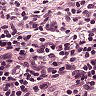
Metastatic tissue present: no